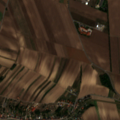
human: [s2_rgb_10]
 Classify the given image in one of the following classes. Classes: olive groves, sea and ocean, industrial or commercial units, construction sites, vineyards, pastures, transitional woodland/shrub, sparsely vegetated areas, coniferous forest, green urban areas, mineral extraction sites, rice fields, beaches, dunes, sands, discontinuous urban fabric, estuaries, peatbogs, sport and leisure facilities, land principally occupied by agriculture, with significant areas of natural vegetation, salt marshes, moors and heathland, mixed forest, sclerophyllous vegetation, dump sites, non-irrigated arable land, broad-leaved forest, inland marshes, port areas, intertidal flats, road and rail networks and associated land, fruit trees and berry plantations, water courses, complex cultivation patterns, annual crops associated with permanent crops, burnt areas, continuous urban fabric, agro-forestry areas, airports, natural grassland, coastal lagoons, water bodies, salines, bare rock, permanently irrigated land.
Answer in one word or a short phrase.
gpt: discontinuous urban fabric, non-irrigated arable land